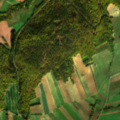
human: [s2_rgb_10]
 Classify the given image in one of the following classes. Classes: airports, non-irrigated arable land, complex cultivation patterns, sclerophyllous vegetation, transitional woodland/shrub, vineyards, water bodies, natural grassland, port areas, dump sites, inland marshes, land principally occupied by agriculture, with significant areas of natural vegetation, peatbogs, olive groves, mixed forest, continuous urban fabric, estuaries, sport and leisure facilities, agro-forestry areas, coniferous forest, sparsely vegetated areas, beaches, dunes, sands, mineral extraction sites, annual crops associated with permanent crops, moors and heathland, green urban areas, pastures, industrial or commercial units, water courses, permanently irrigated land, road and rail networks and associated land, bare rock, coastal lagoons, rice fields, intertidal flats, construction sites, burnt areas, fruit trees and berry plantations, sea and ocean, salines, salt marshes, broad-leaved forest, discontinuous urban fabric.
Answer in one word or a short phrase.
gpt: discontinuous urban fabric, non-irrigated arable land, complex cultivation patterns, broad-leaved forest, mixed forest